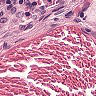
Metastatic tissue present: no